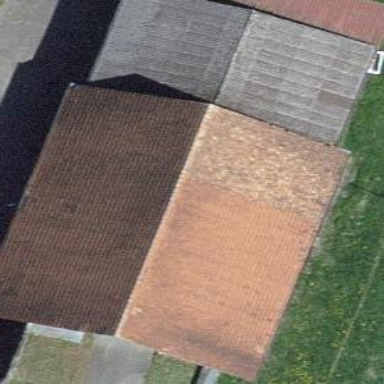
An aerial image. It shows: Rural barn.